Question:
I want to add up the profit of all the rows where 1.a=2.a && 1.b=2.b && 1.c=2.c ( The case in first and second row , also in third and fourth ). I wrote the following query but this isn't working .
Query execution gives an error. Here is a sample data, be it six records with four fields each.
'''
ID | a | b | c | d
==================
| 1 | 1 | 1 | 50
| 1 | 1 | 1 |100
| 1 | 2 | 3 | 54
| 1 | 2 | 3 | 46
| 1 | 2 | 4 | 50
| 1 | 1 | 2 |100
'''
The expected result set is 4 records with last 2 being the same
'''
ID | a | b | c | d
| 1 | 1 | 1 |150
| 1 | 2 | 3 |100
| 1 | 2 | 4 | 50
| 1 | 1 | 2 |100
'''
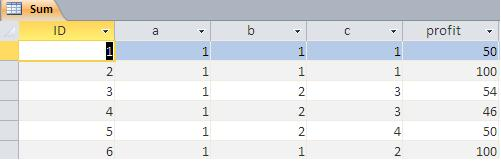
Answer: This sounds like a simple SELECT query:
'''
SELECT a,b,c,SUM(Profit)
FROM tableName
GROUP BY a,b,c
ORDER BY a
'''